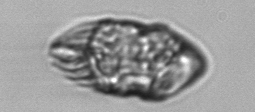
Label: Strombidium_inclinatum